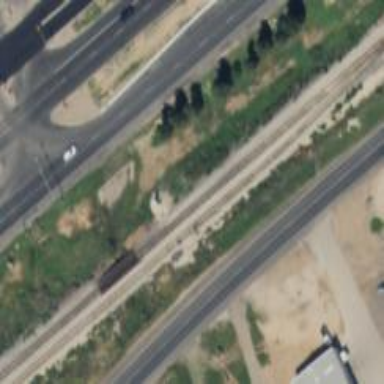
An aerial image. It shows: Trap point on the railway for derailing purposes.